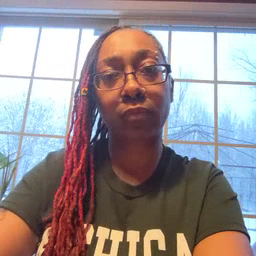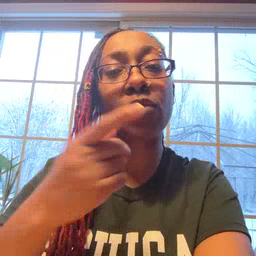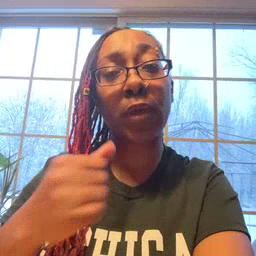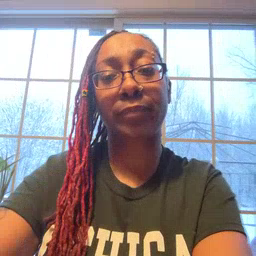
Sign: red